Question: I'm trying to build a server to host an slack bot on. I have included the external library org.json in the maven file and ran it and I don't get any errors in Intellij, but when I start to run it (with Tomcat Server 9.0.24) and send a POST to the server, I get both 'java.lang.NoClassDefFoundError: org/json/JSONObject' and 'java.lang.ClassNotFoundException: org.json.JSONObject'.
The solution seemed to be to include the actual .jar file in the compiling, but I think it already is as can be seen in 'Project Settings -> Libraries'
The 'pom.xml' includes the dependencies.
'''
<dependencies>
<dependency>
<groupId>javax.servlet</groupId>
<artifactId>javax.servlet-api</artifactId>
<version>3.1.0</version>
<scope>provided</scope>
</dependency>
<!-- https://mvnrepository.com/artifact/org.json/json -->
<dependency>
<groupId>org.json</groupId>
<artifactId>json</artifactId>
<version>20190722</version>
</dependency>
</dependencies>
'''
The code that triggers the error.
'''
// Convert POST body to json
JSONObject json = new JSONObject(jb.toString());
// Print out the contents of challenge
System.out.println(json.get("challenge"));
'''
It's also only 'org.json' that triggers the error, not the other dependency 'javax.servlet'
I have seen some solutions to this, but most of them are for Eclipse or outdated Intellij. I have also tried copying the .jar files of the libraries straight to 'WEB-INF/lib' but that didn't work either
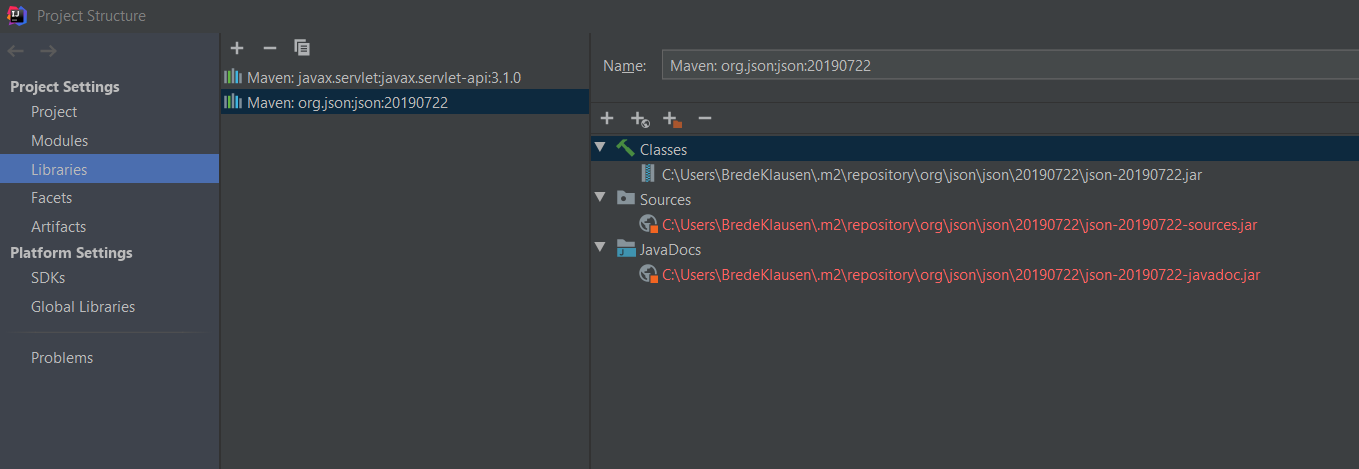
Answer: I solved it by adding the '.jar' file for the library to the 'WEB-INF/lib' folder and running 'mvn clean'